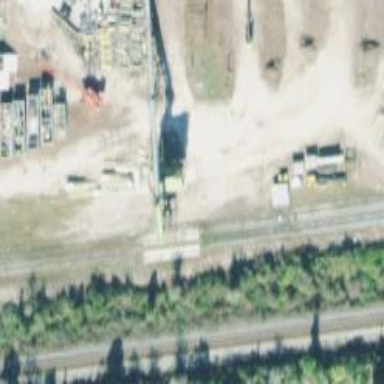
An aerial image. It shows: Loading tower along the railway.